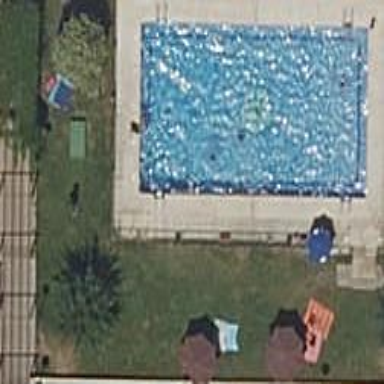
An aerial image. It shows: Swimming pool located in leisure land.